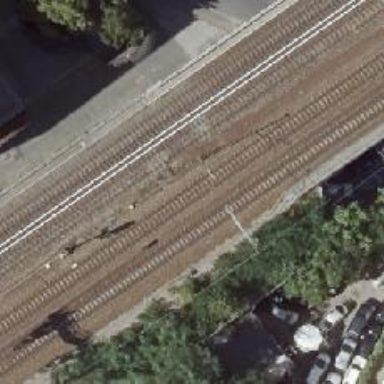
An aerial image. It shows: Railway track with contact line for electrification.